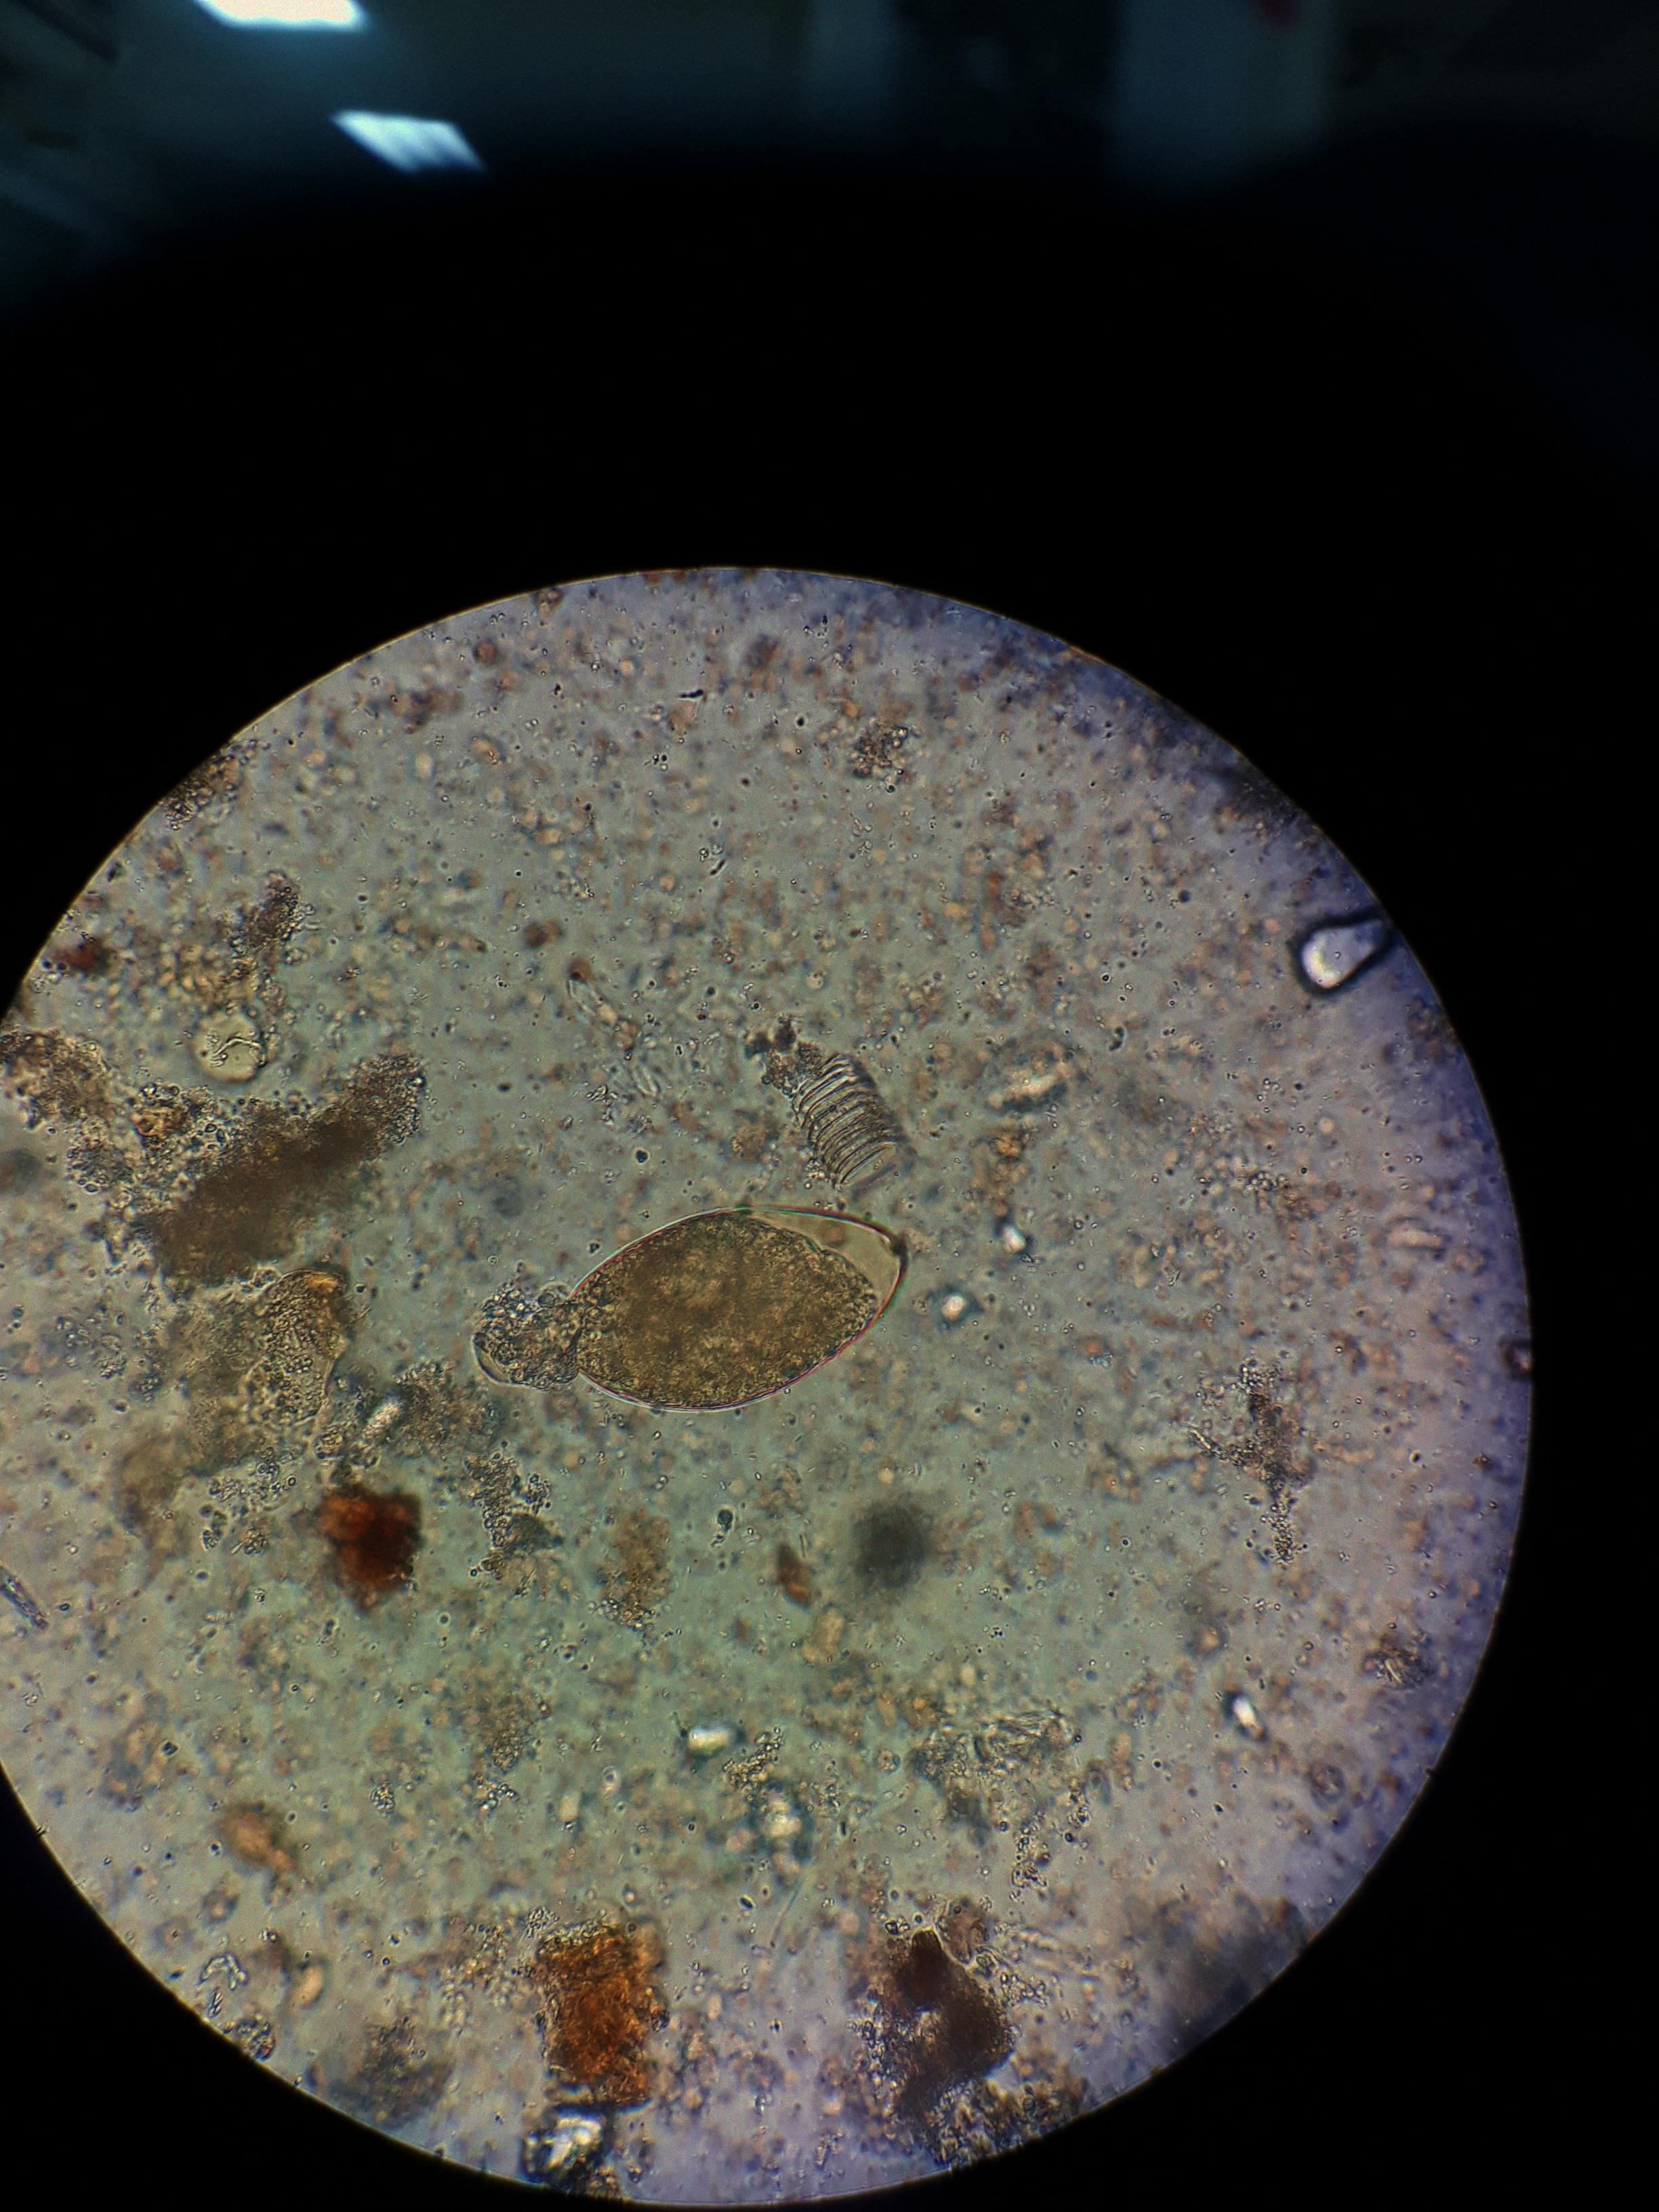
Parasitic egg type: Fasciolopsis buski